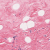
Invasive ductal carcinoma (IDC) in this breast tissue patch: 0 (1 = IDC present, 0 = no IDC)